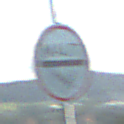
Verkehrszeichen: MautflichtigeStrecke
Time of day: MorningAfternoon
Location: Outdoor (Nature)
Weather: PartlyCloudy
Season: NotSpecified
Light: Natural